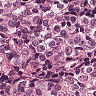
Metastatic tissue present: yes